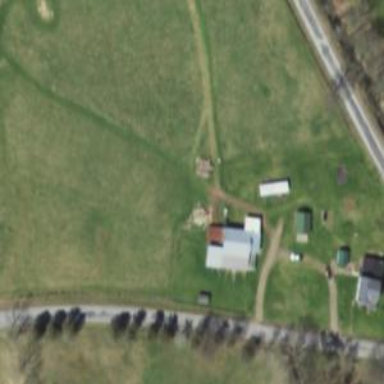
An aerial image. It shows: Agricultural building.